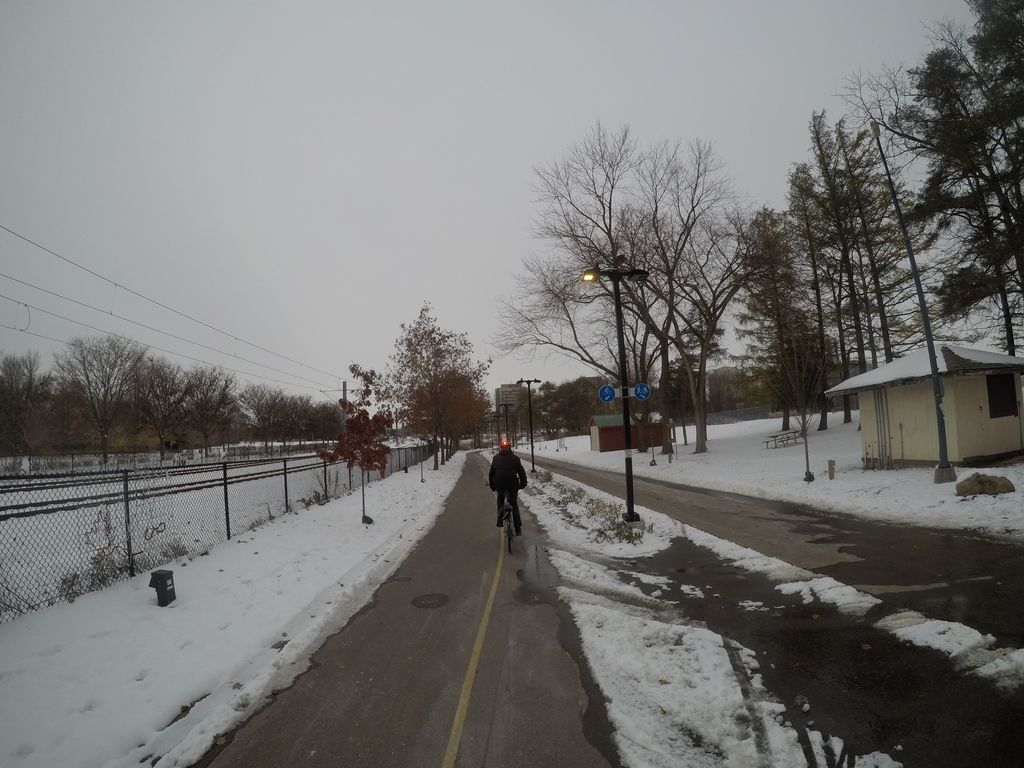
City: kitchener-waterloo